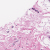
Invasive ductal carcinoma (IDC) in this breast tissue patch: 0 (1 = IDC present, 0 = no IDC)